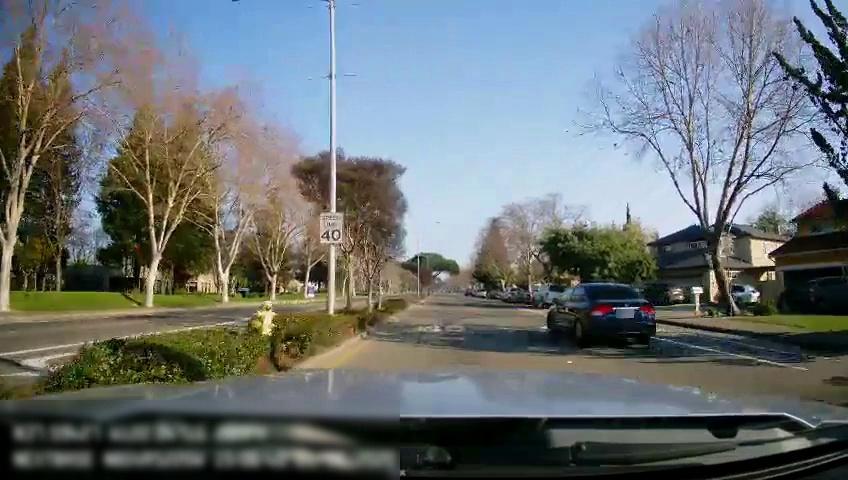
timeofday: Day
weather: Sunny
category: Drivable Space
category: Drivable Space
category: Vehicles | SUV
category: Vehicles | SUV
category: Vehicles | SUV
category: Vehicles | Car
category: Vehicles | SUV
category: Vehicles | SUV
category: Vehicles | Car
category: Vehicles | Car
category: Lanes | Current Lane
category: Lanes | Opposite Lane
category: Traffic | Signs